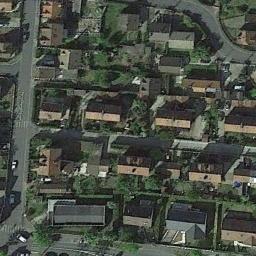
Label: residential